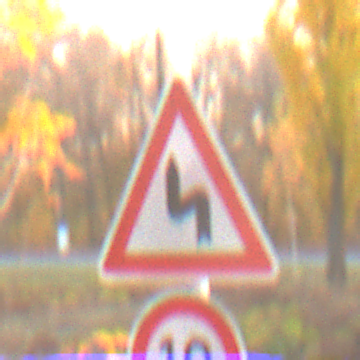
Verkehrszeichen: DoppelkurveZunaechstLinks
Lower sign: Geschwindigkeit10
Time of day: SunriseSunset
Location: Roofed (Suburban)
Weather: Clear
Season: NotSpecified
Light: Natural